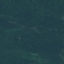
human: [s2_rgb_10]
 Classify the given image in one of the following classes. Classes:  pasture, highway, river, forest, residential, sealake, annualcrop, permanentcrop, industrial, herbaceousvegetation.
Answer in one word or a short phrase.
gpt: Forest